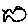
Label: fish